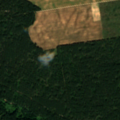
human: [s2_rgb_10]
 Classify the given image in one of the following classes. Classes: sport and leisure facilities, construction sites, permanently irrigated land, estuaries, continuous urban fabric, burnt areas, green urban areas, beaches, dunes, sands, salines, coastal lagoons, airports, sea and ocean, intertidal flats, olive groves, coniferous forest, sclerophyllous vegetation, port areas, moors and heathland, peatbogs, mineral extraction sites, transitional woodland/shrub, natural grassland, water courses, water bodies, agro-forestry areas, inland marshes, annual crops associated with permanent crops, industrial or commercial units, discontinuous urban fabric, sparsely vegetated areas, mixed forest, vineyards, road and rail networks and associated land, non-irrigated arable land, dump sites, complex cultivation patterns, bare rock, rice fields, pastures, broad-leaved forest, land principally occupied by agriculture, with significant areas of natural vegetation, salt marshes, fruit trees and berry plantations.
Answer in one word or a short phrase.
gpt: non-irrigated arable land, land principally occupied by agriculture, with significant areas of natural vegetation, coniferous forest